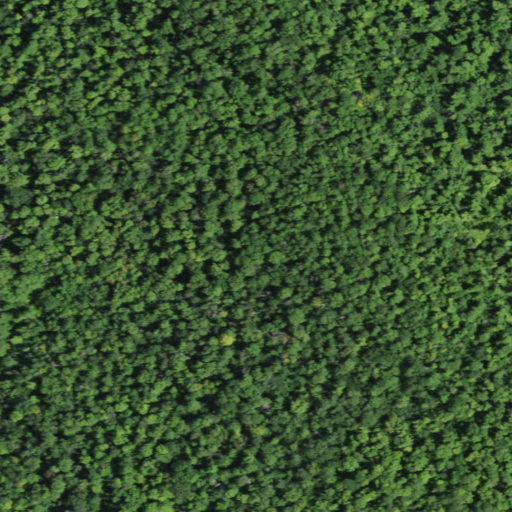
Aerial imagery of mountain in New York named Merrills Hill containing deciduous forest, grassland, evergreen forest, and shrub